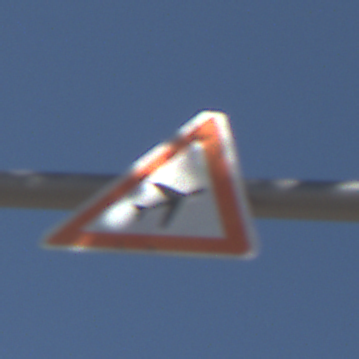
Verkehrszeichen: FlugbetriebLinks
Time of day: Midday
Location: Outdoor (RoadRail)
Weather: Clear
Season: Summer
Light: Natural